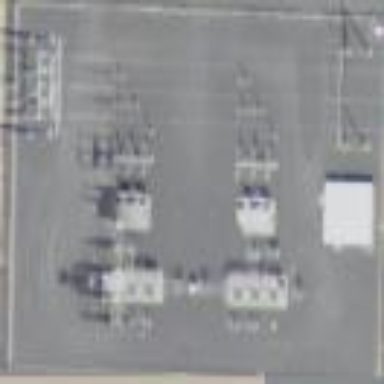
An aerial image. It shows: Power substation.